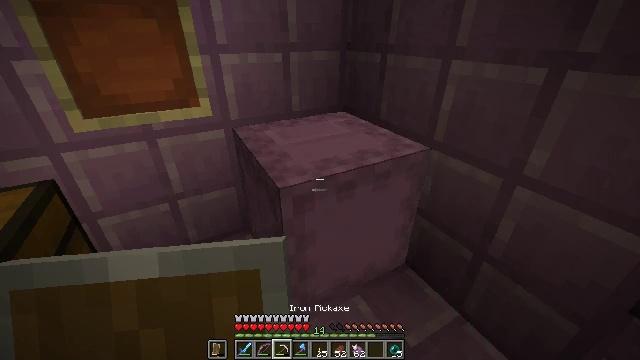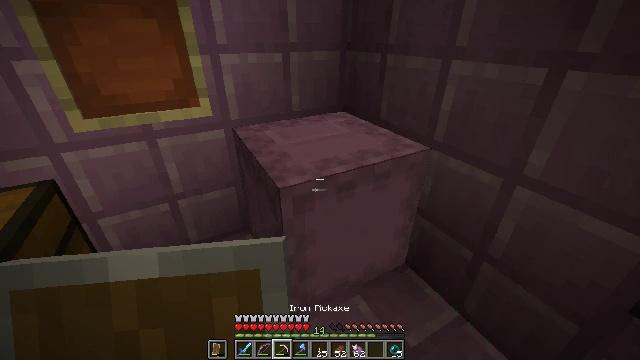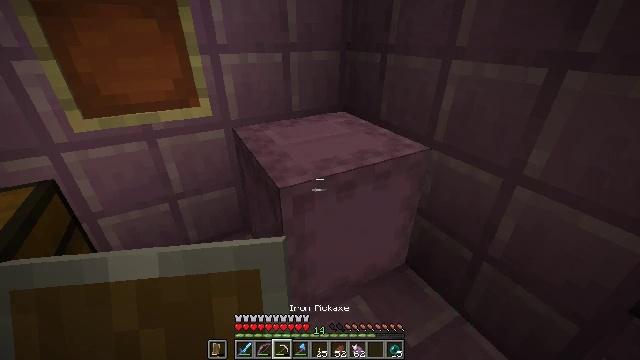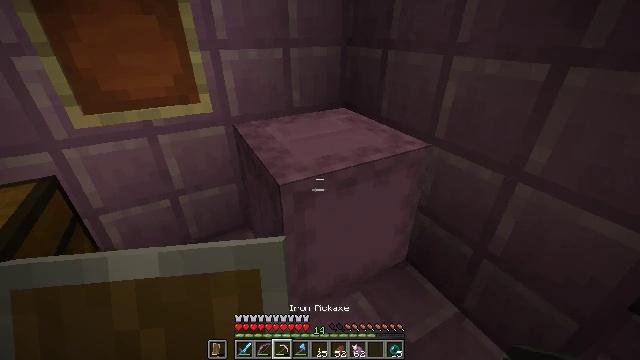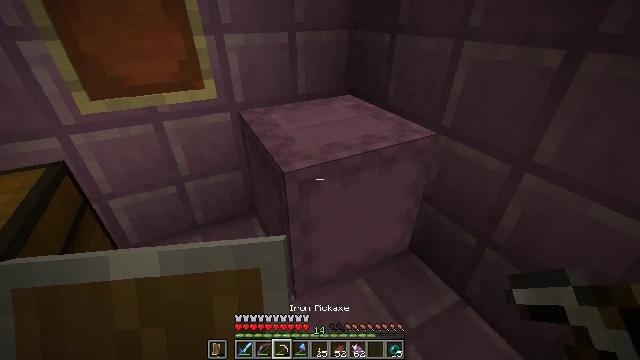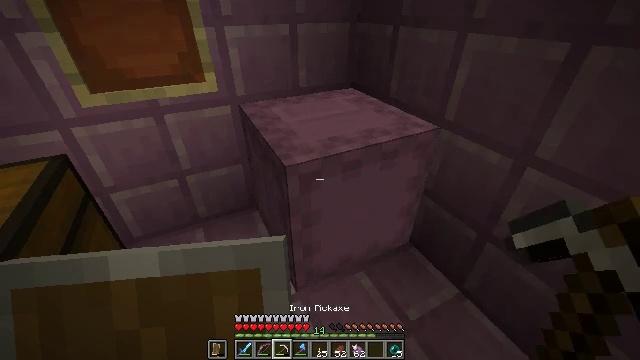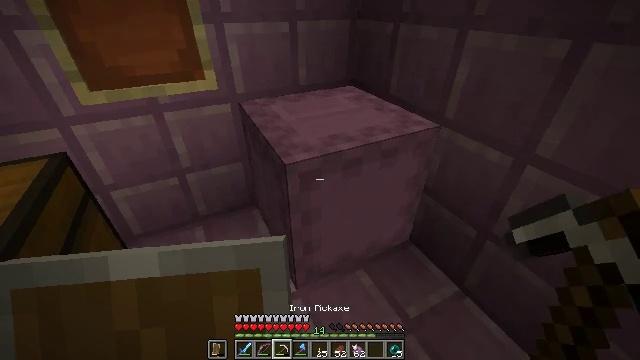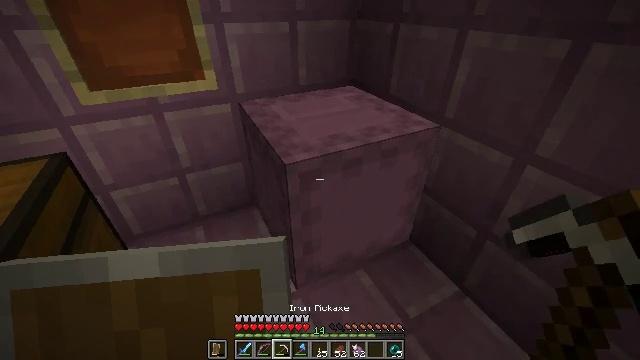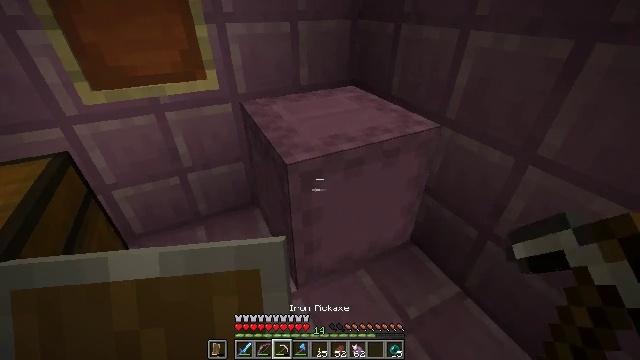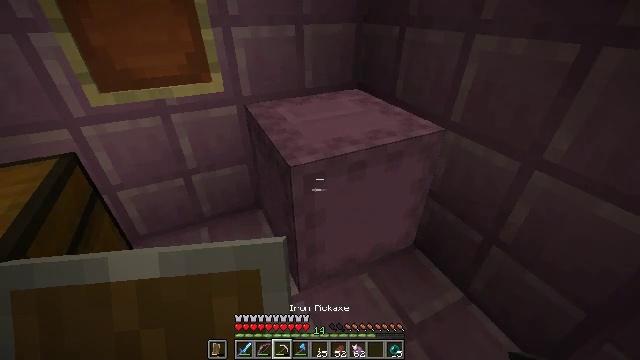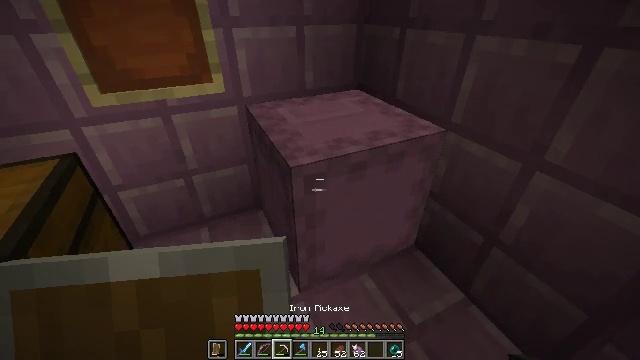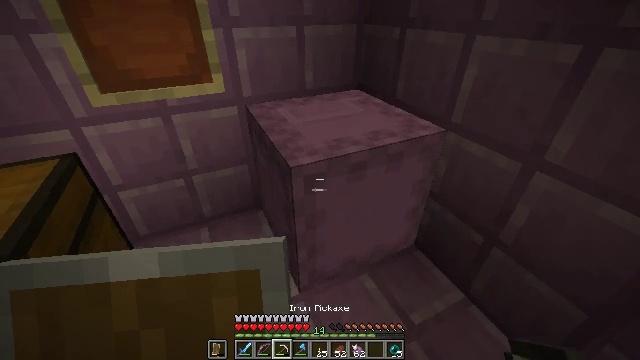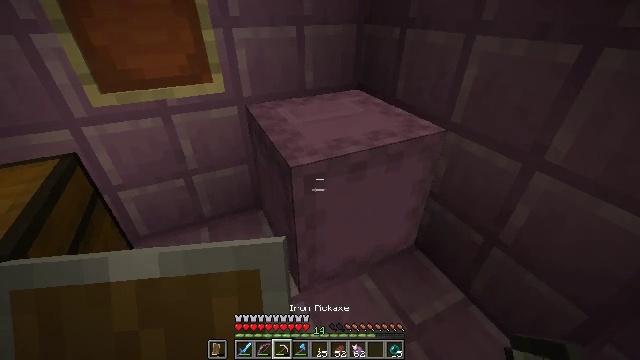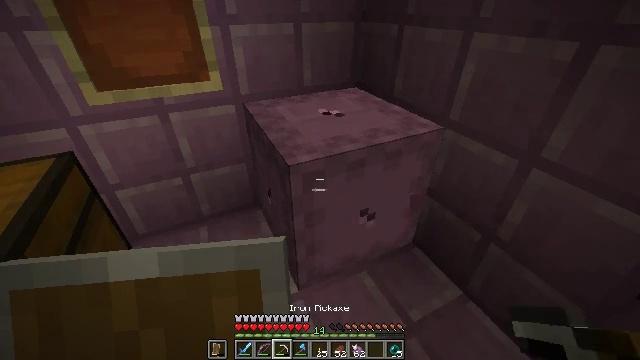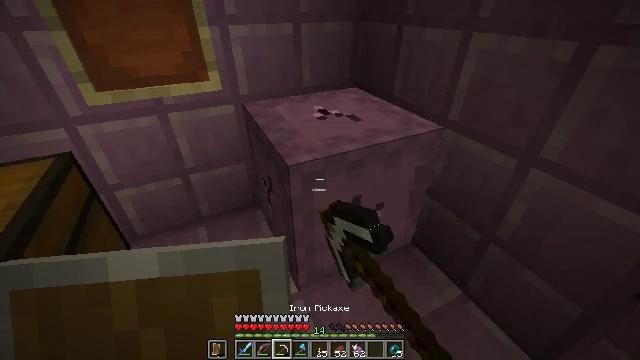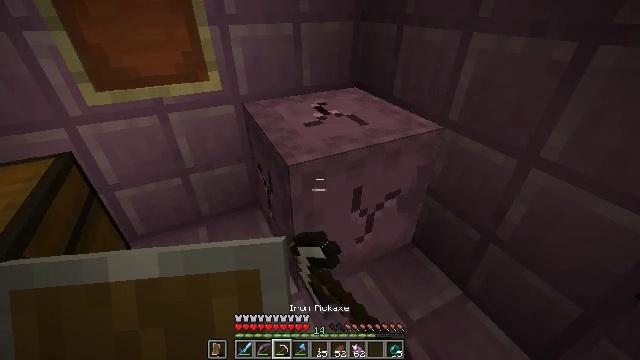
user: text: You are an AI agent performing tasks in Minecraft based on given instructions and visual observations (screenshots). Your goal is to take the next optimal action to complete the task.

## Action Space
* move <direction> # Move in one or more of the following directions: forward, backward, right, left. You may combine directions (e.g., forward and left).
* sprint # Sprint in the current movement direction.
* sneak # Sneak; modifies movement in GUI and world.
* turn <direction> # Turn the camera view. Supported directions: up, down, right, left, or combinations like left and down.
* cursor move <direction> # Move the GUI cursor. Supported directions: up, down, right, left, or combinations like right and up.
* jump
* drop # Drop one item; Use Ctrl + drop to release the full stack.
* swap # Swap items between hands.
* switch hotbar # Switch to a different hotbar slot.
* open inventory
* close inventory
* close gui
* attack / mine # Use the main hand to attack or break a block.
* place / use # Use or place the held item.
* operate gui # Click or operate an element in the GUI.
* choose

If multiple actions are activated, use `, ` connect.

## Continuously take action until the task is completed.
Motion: motion action
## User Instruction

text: Retrieve the shulker box into the inventory.
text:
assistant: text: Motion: switch to hotbar 3
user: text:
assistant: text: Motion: no_op
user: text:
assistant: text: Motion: no_op
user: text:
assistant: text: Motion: turn left and down
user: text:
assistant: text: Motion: turn down
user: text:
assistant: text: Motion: no_op
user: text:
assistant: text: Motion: no_op
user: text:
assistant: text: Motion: no_op
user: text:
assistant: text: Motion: no_op
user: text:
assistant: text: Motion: no_op
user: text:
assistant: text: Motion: no_op
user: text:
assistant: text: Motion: no_op
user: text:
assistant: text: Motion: attack / mine
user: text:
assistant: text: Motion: attack / mine
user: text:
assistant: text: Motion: attack / mine
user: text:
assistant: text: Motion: attack / mine
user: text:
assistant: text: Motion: attack / mine
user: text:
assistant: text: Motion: attack / mine
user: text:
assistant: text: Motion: attack / mine
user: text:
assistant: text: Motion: attack / mine
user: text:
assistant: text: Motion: attack / mine
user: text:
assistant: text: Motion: attack / mine
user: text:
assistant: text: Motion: attack / mine
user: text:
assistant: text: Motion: attack / mine
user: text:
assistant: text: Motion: attack / mine
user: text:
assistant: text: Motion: no_op
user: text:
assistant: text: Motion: no_op